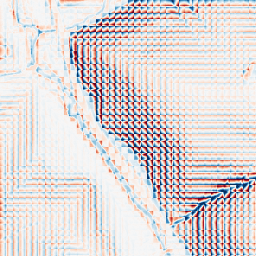
Category: wavelet
Decomposition family: wavelet_dwt
Decomposition parameters: wavelet: haar
level: 3
Upsampling method: sinc_blackman
Upsampling parameters: scale: 2
kernel_size: 8
Upsampling scale: 2